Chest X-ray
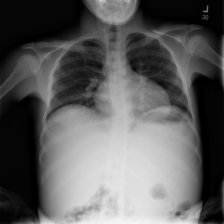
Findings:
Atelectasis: negative
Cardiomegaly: negative
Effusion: negative
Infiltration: negative
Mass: negative
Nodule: negative
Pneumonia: negative
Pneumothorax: negative
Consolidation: negative
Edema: negative
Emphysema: negative
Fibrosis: negative
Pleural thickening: negative
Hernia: negative